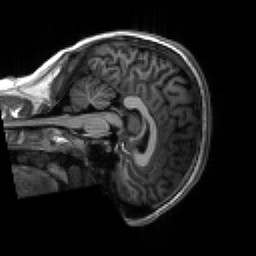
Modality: T1w
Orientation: sagittal
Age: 18
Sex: male
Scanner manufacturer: siemens
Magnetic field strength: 3 T
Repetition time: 2.3 s
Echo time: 0.00267 s